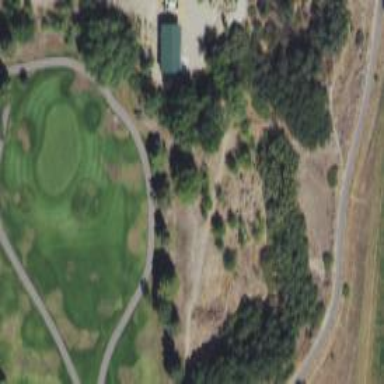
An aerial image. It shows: Golf cartpath that is also road path.